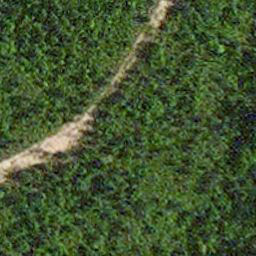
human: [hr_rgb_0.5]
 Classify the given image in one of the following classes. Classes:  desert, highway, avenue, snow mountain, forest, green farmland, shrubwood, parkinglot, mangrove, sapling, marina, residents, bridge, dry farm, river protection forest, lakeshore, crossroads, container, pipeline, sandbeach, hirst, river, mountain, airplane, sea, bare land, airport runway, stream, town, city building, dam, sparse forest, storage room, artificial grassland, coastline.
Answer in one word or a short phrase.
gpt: avenue